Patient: sex M, age 61
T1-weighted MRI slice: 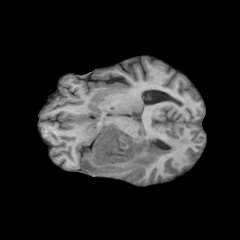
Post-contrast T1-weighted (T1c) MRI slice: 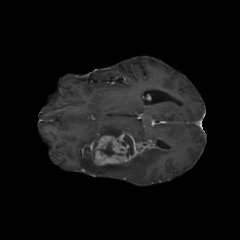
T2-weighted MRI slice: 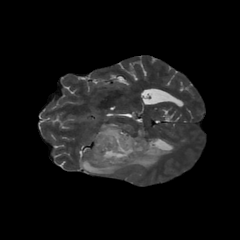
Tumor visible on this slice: yes
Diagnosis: Glioblastoma, IDH-wildtype
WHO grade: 4